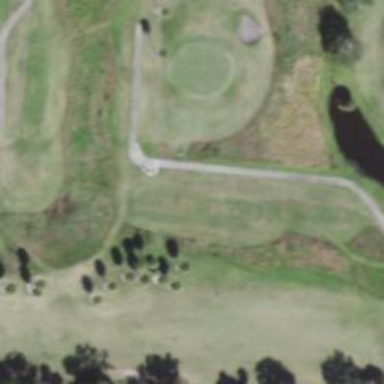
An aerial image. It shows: Golf tee.